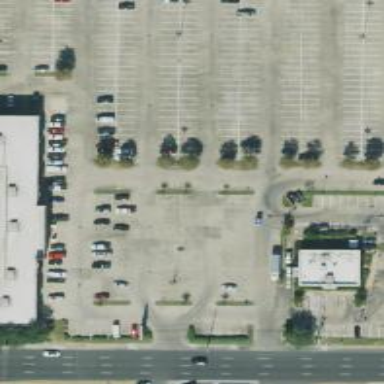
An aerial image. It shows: Parking space.